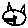
Label: cat